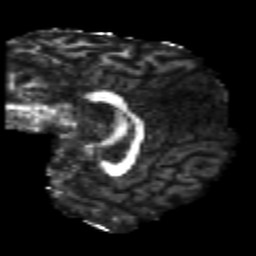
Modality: FA
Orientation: sagittal
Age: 22
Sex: male
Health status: healthy
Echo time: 0.074 s